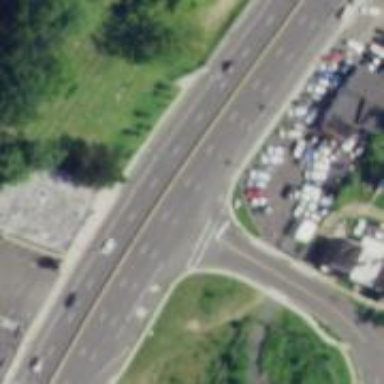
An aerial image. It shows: Trunk link highway.